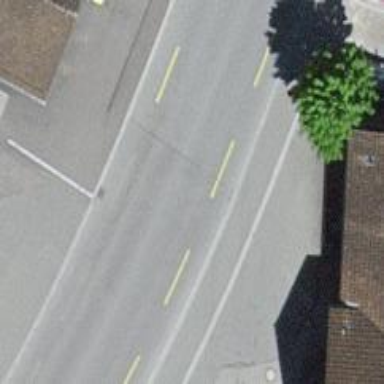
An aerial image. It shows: Unmarked road crossing.